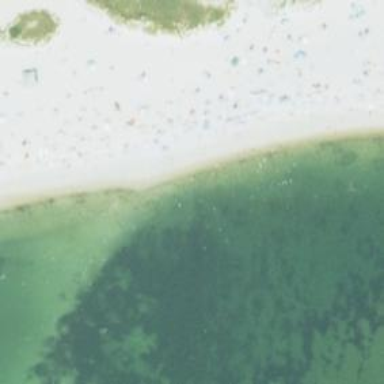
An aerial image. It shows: Beautiful beach with natural surroundings.